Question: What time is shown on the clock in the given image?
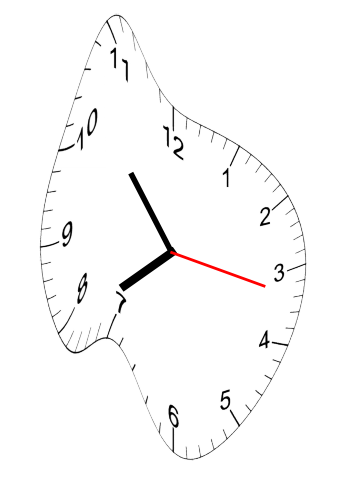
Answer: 07:53:17